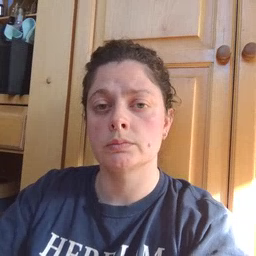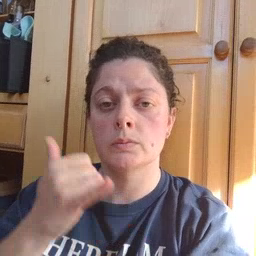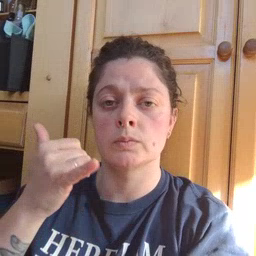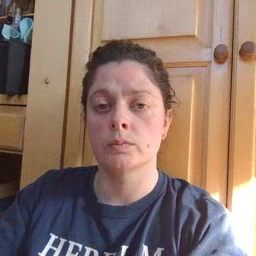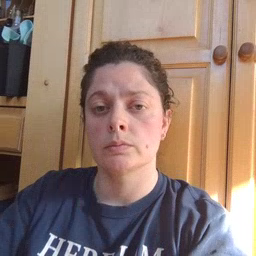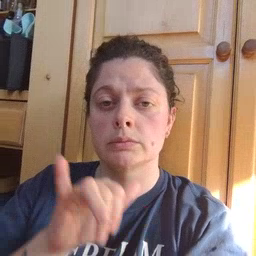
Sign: yellow